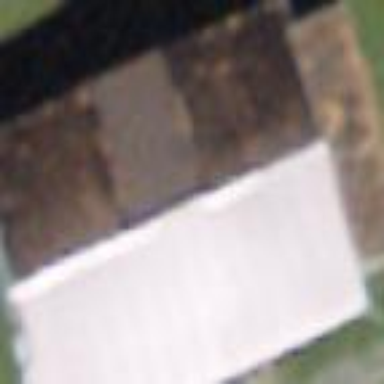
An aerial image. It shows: Barn.